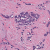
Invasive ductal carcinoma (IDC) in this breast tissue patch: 1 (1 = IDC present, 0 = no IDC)